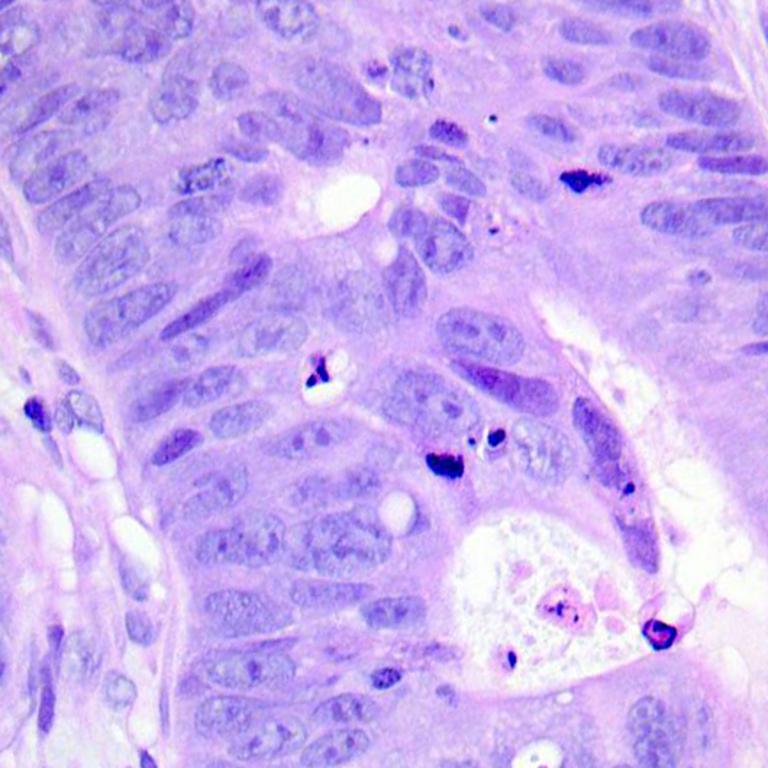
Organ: colon
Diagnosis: adenocarcinomas